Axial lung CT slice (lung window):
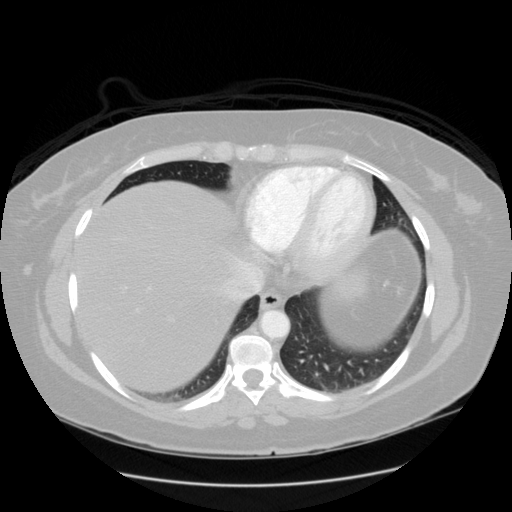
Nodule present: no